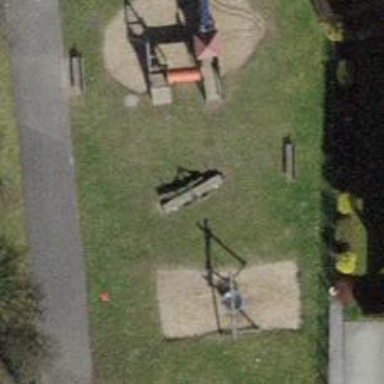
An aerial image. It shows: Seesaw in the playground.